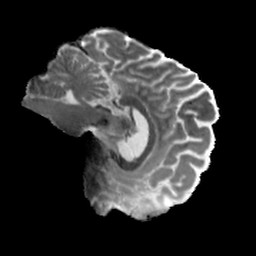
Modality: MD
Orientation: sagittal
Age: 30
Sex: male
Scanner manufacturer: siemens
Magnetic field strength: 6.98 T
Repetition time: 7.776 s
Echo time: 0.076 s